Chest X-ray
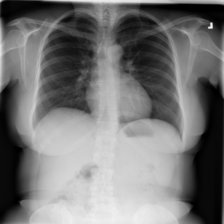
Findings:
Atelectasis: negative
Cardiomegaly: negative
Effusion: negative
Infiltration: negative
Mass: negative
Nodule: negative
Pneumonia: negative
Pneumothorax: negative
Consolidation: negative
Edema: negative
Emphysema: negative
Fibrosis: negative
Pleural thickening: negative
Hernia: negative